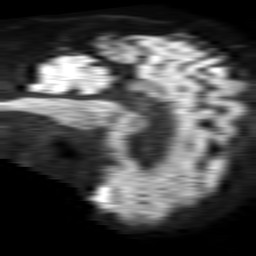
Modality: TRACE
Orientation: sagittal
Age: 42
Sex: male
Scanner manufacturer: philips
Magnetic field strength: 1.5 T
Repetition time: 4.6 s
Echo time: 0.08528 s